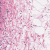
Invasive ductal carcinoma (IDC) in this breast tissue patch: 1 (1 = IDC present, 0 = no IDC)